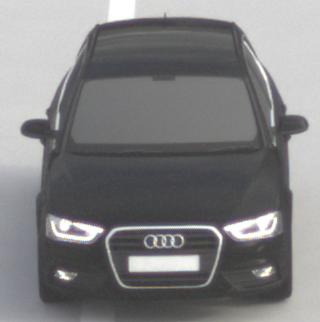
Make: Audi
Model: A4 Avant 1.8 TFSI
Detailed model: A4 (B8) Avant
Model produced from: 2012/02
Model produced until: 2015/04
Doors: 5
Color: black
Road condition: dry road
Daytime: morning or afternoon
Contrast: low contrast